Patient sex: M
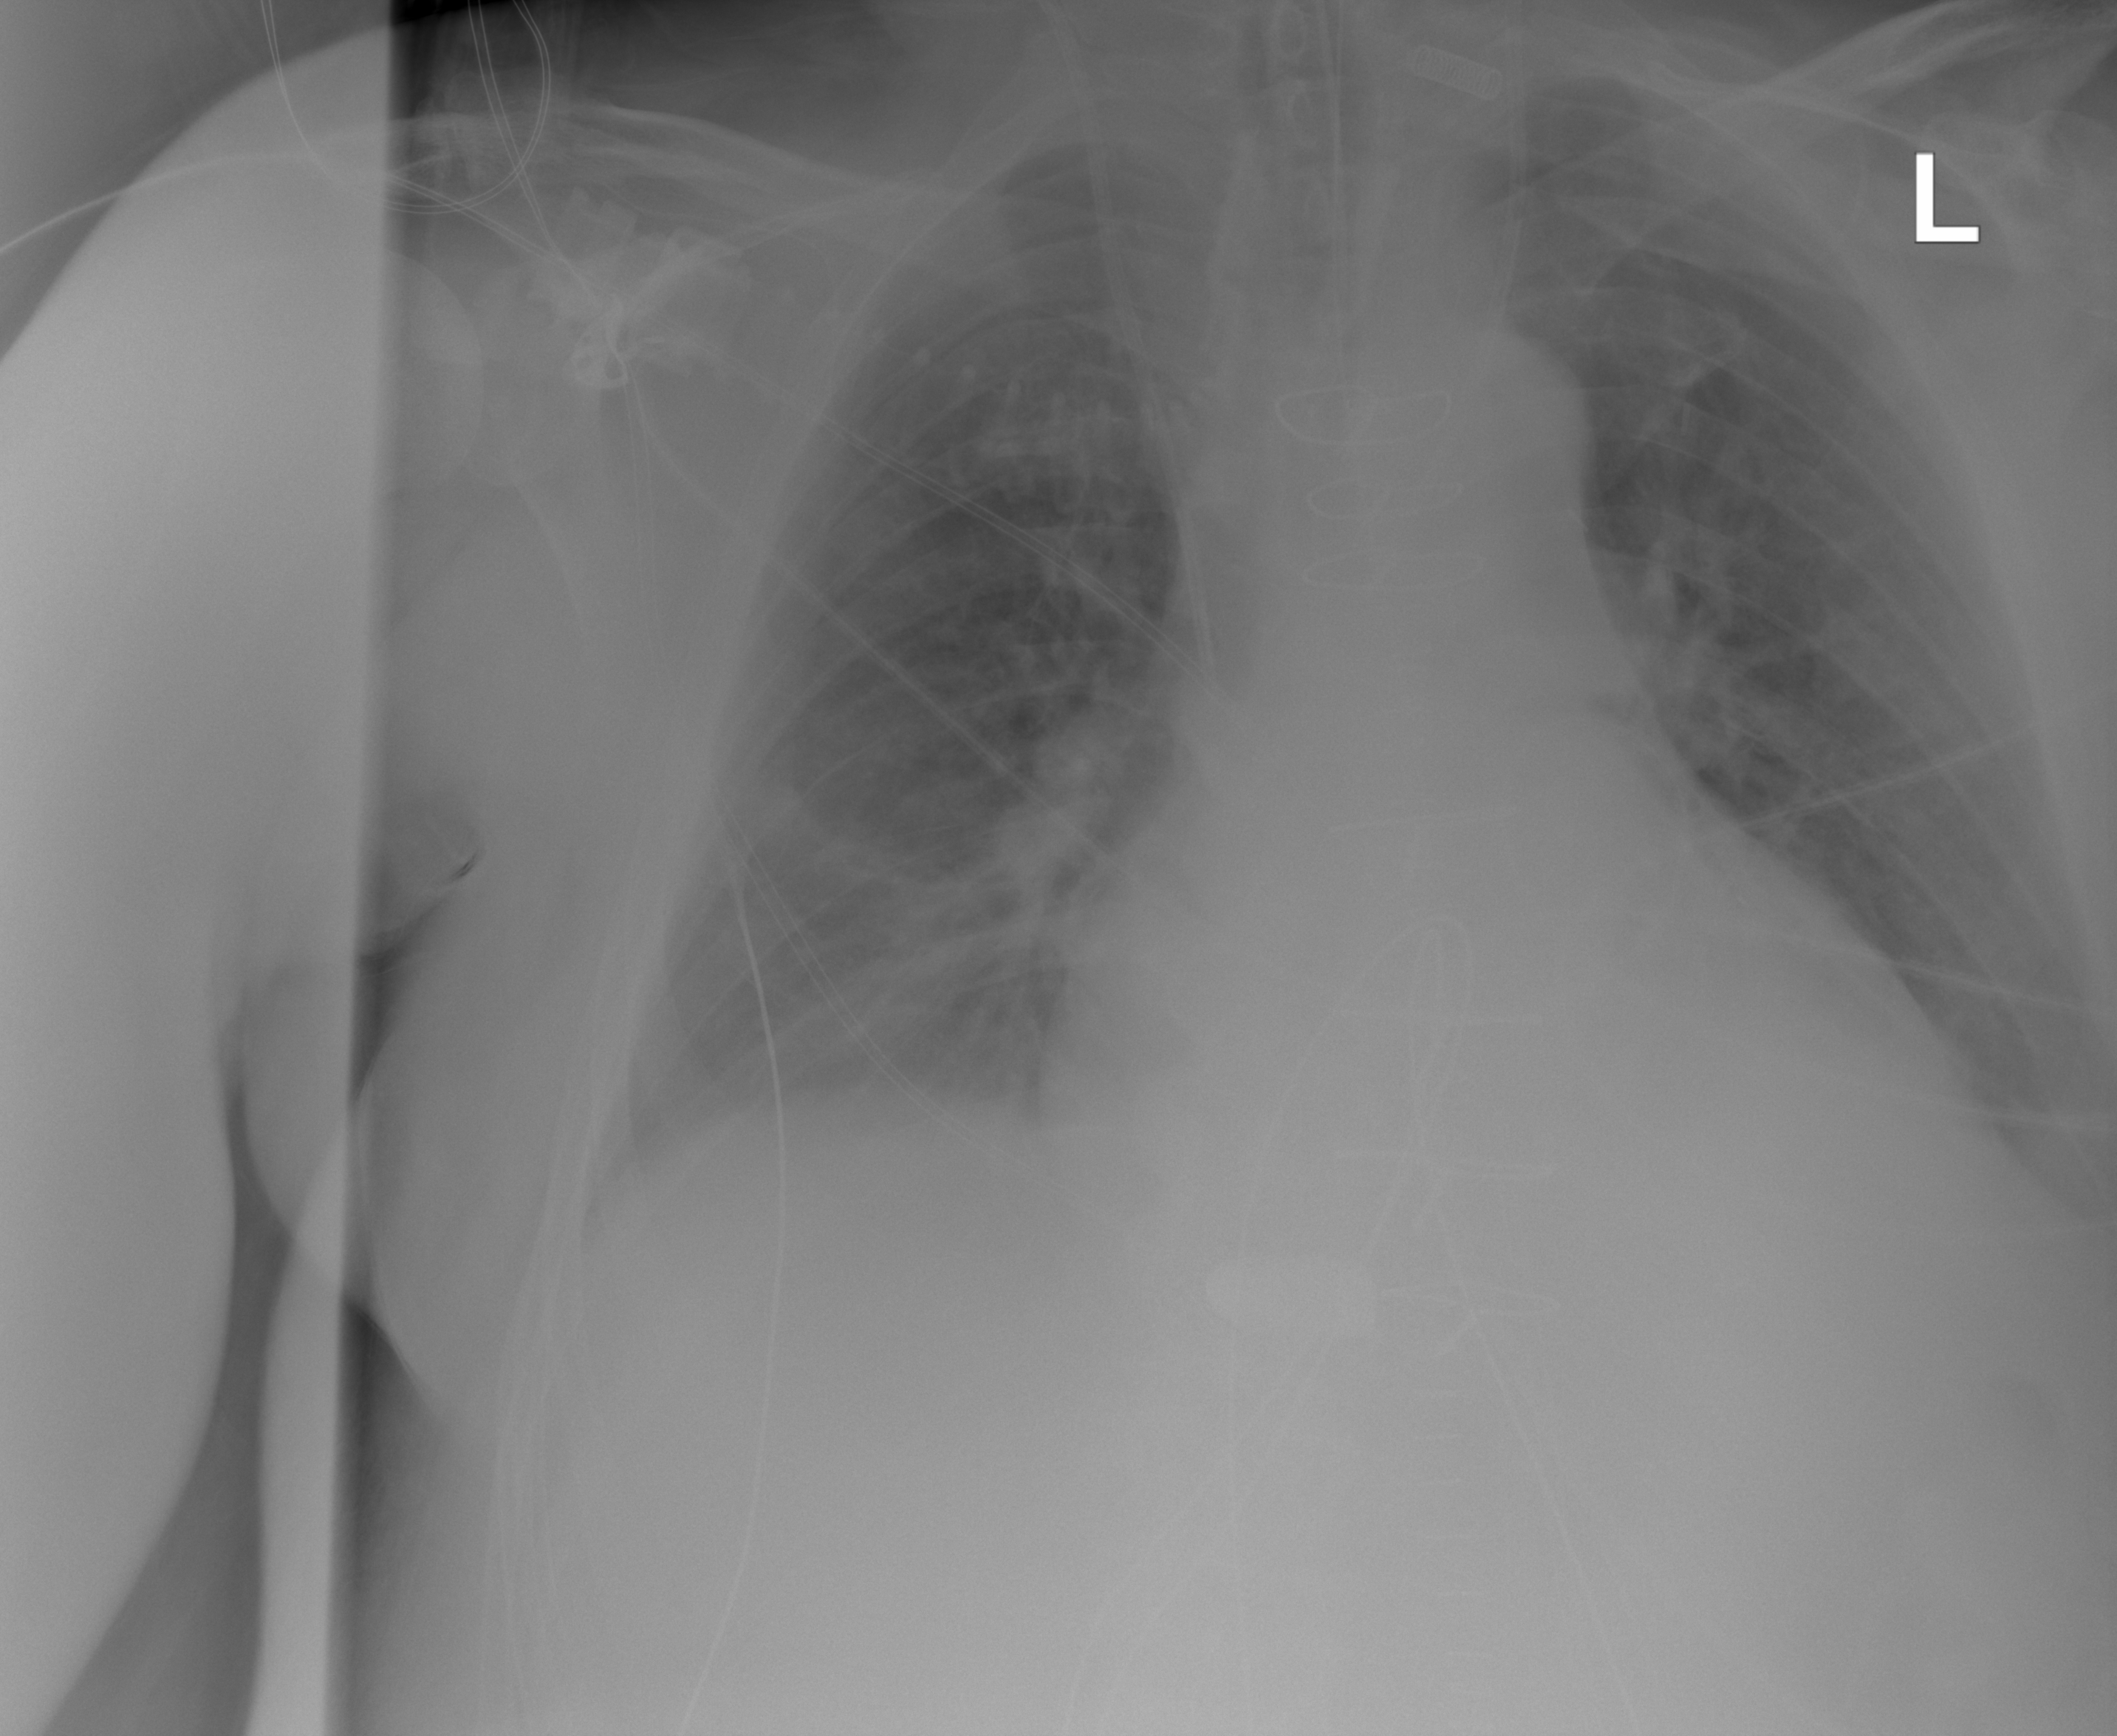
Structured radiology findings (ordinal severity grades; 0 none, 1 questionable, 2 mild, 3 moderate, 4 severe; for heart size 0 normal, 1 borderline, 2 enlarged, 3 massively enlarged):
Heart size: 2
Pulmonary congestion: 0
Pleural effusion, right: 2
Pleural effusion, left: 2
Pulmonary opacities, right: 2
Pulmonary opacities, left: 0
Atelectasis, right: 2
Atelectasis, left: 2